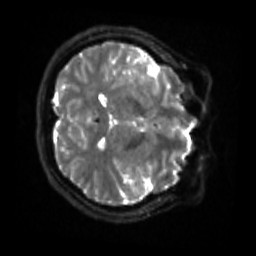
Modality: sbref
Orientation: axial
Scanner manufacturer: siemens
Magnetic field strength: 3 T
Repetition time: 4 s
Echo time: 0.0594 s